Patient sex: M
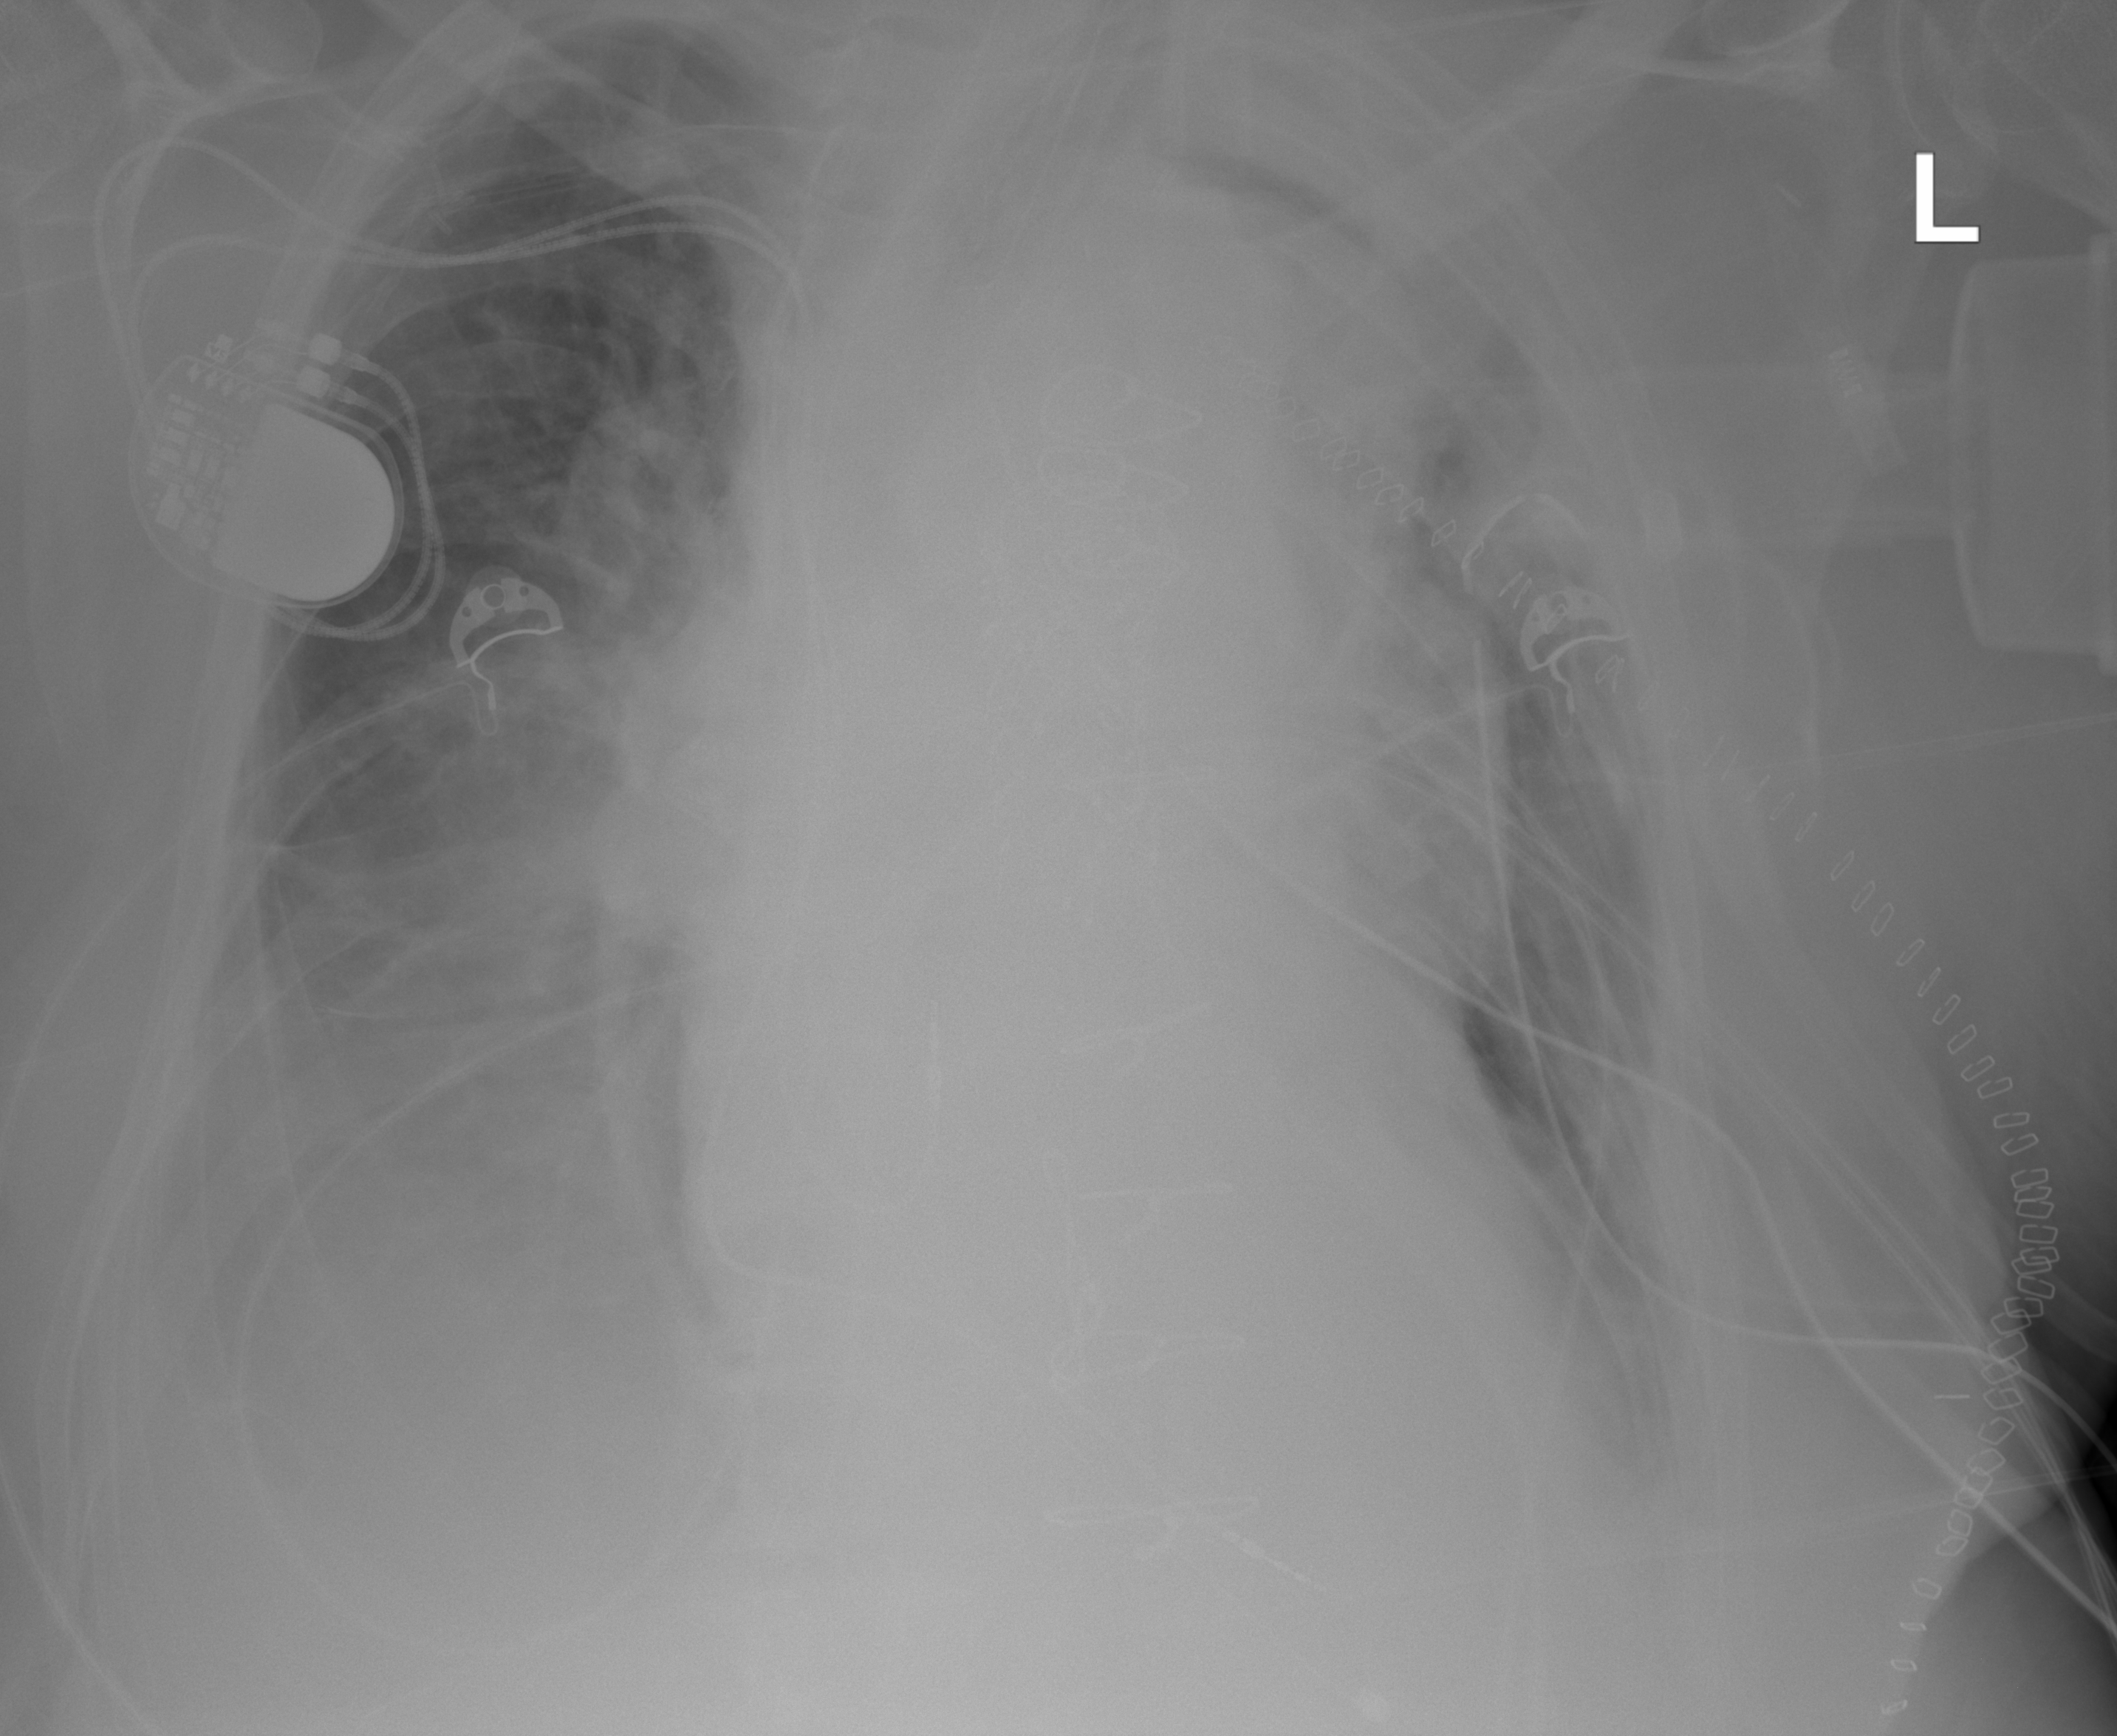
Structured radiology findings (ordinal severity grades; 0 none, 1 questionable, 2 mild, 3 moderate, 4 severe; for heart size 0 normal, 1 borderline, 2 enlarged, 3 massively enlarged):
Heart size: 2
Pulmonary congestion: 0
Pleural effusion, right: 3
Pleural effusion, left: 2
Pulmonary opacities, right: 2
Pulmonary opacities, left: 2
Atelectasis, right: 3
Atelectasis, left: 3